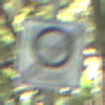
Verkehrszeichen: EndeUmweltzone
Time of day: Midday
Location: Outdoor (Nature)
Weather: Clear
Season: NotSpecified
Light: Natural